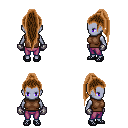
a pixel art fantasy rpg character, female body template, dark elf, purple skin, brown sleeveless shirt, magenta pants, brown extra-long topknot hairstyle, metal gloves, ghillies, four views (front, back, left, right), 2x2 character sprite sheet, small pixel art, hard edges, no anti-aliasing